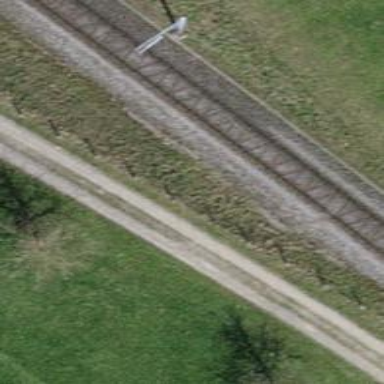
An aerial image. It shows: Track with very rough surface.